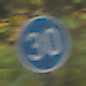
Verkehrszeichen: VorgeschriebeneMindestgeschwindigkeit
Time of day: MorningAfternoon
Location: Outdoor (Nature)
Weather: Overcast
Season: Autumn
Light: Natural